Chest X-ray. View position: PA
Patient age: 23
Patient sex: M
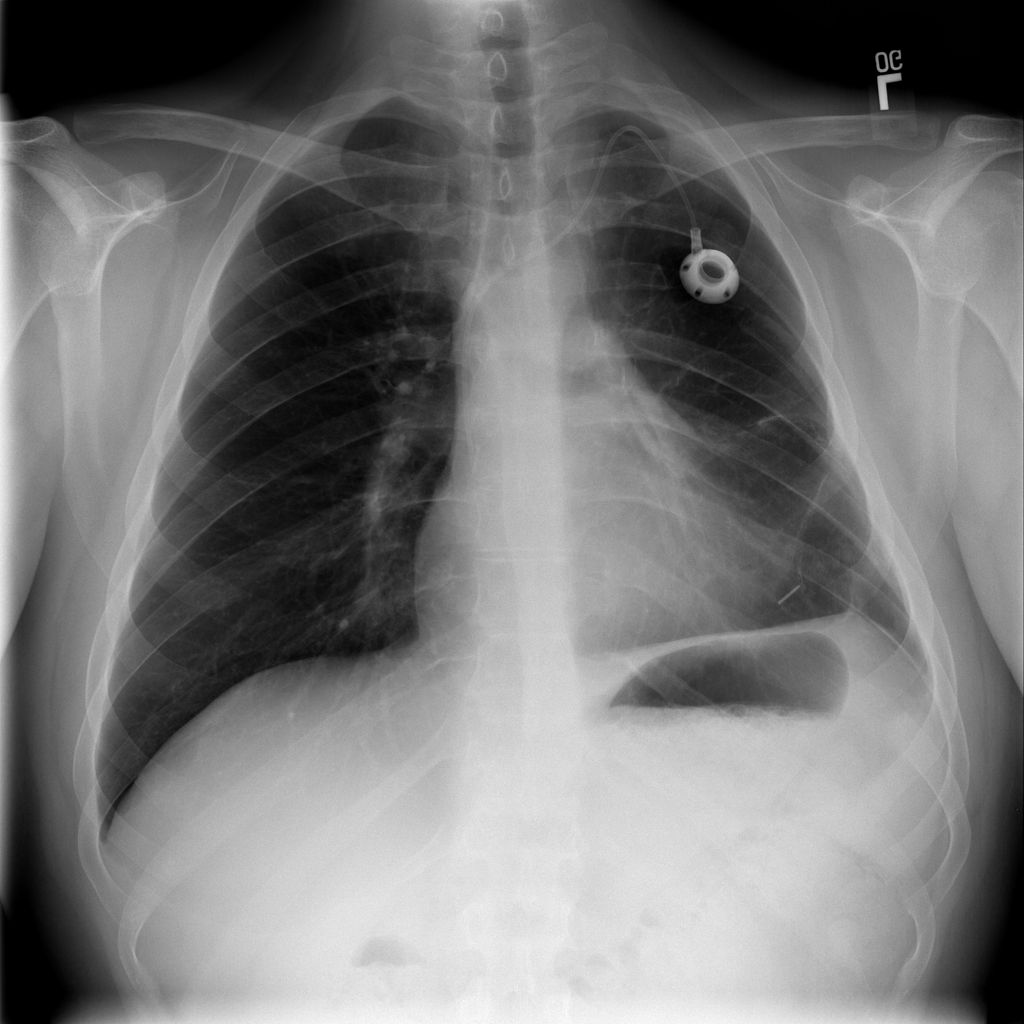
Finding: Pneumothorax